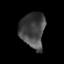
Tissue: prostate
Cell type: T cells
Senescence score: 0.3446
Nuclear area (px): 866
Mean DAPI intensity: 66.799